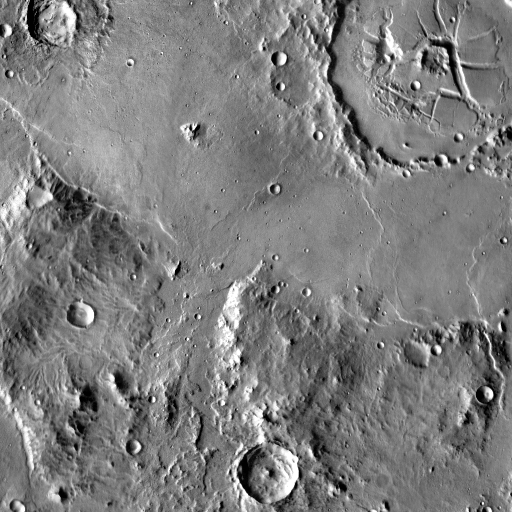
Crater classes present: Background, Other, Layered, Buried